Interaction volume radius: 10 \u00c5
Interaction volume height: 10 \u00c5
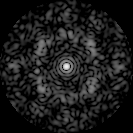
Disorder parameter: 0.7029